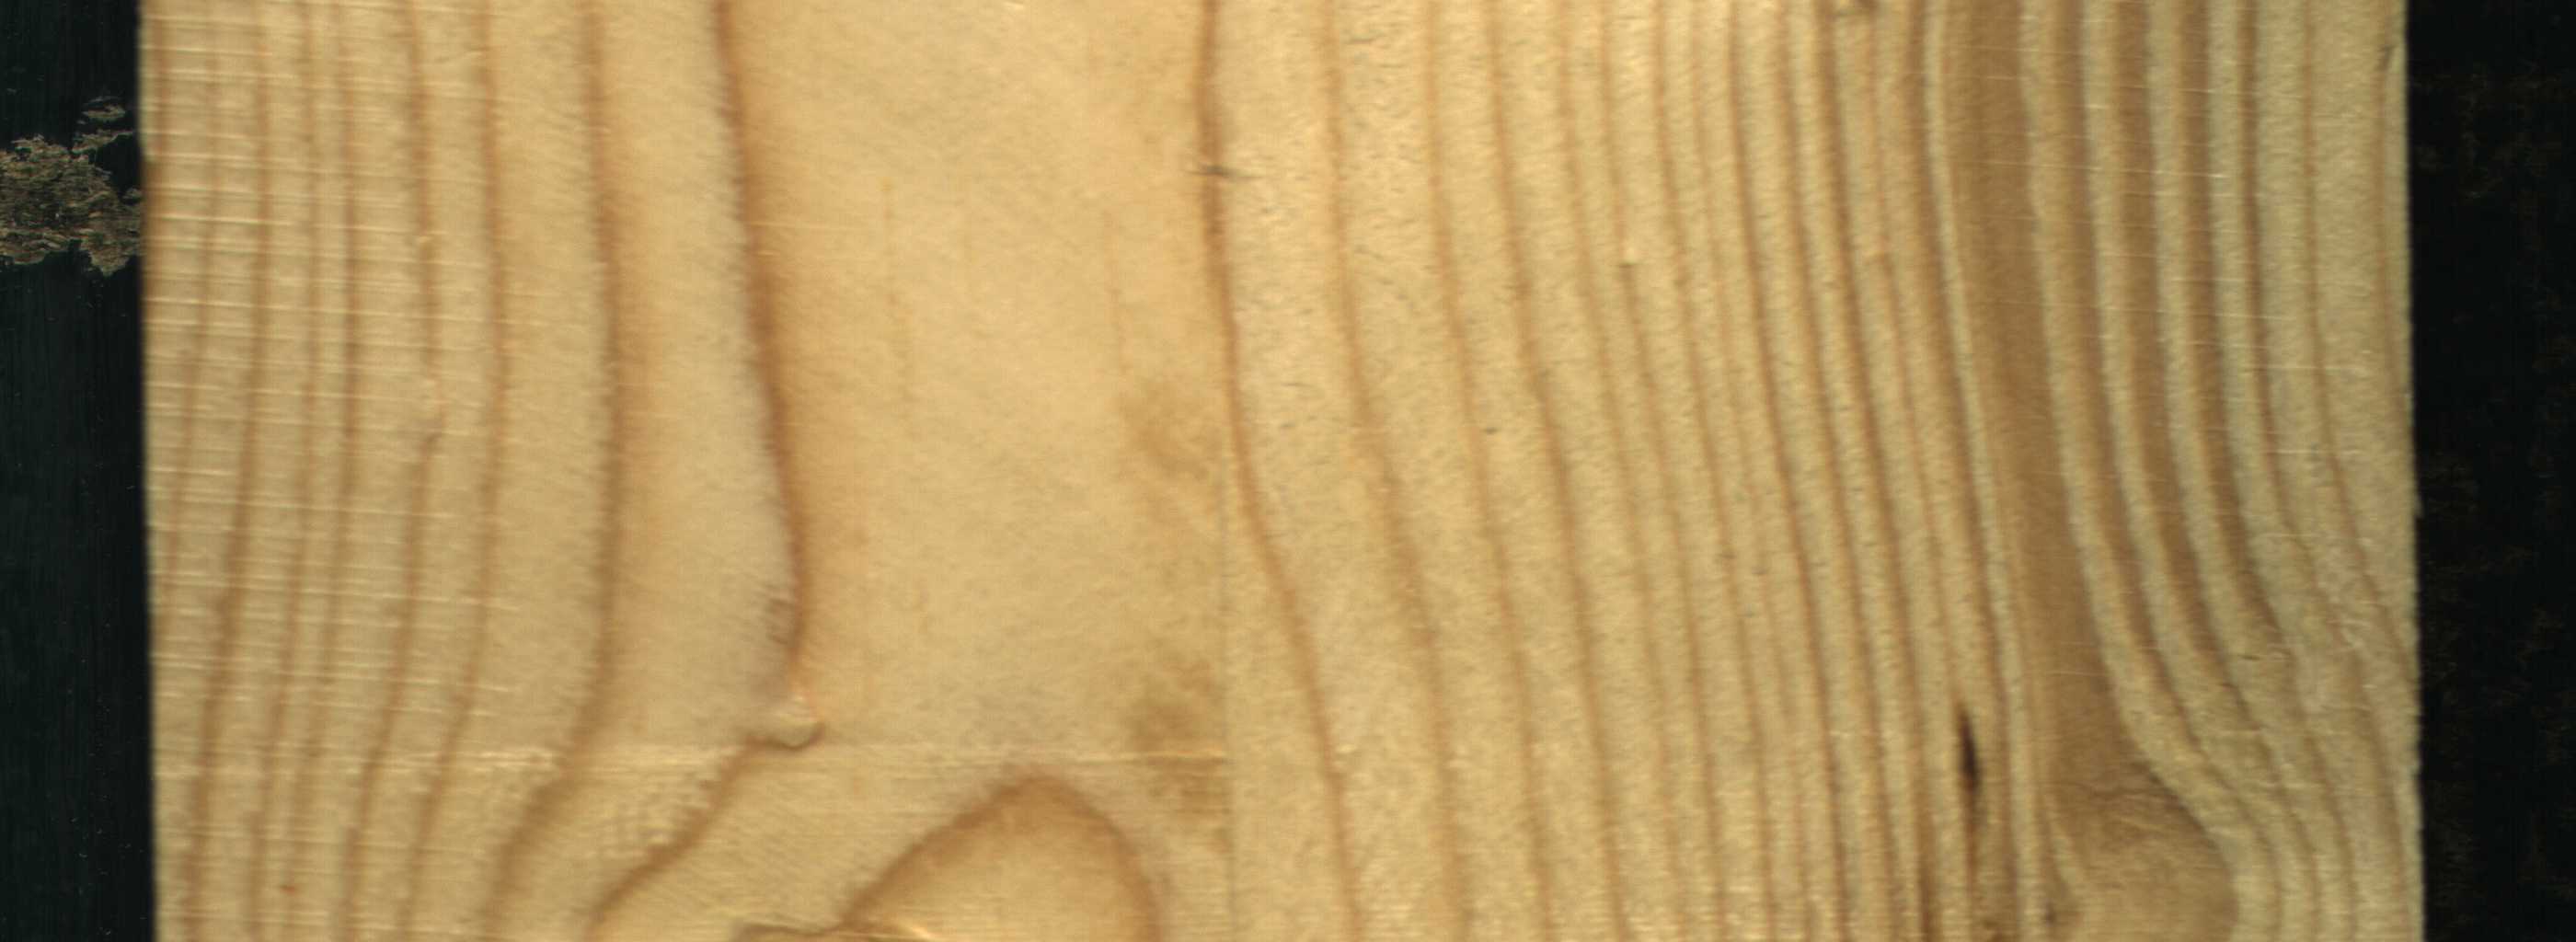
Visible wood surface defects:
resin
Quartzity